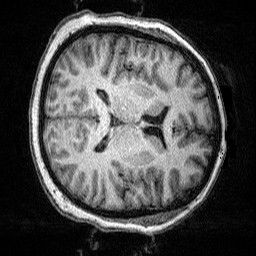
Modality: T1w
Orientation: axial
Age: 44
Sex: female
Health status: ill
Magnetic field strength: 3 T
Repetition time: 2.53 s
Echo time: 0.00331 s